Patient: sex M, age 47
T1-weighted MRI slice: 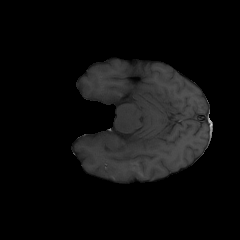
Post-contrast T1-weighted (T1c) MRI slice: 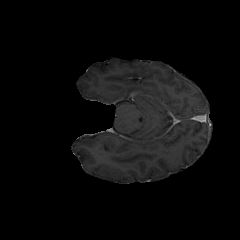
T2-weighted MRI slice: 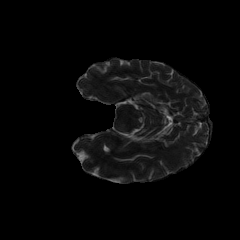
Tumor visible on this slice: yes
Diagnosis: Astrocytoma, IDH-wildtype
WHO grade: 3